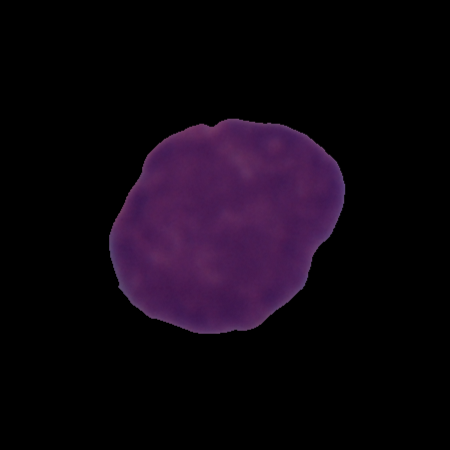
Label: healthy